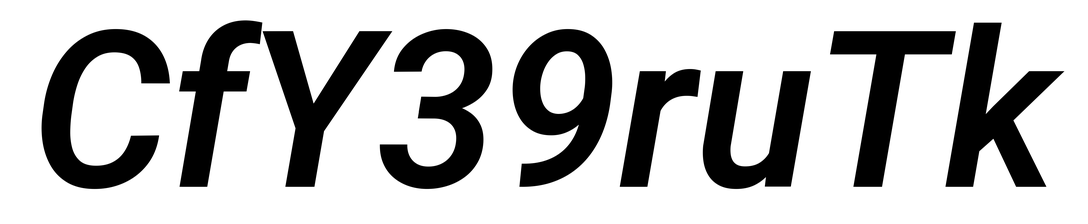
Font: Roboto-Italic_SemiBold_Italic